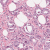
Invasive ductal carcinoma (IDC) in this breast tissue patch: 1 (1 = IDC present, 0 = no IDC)